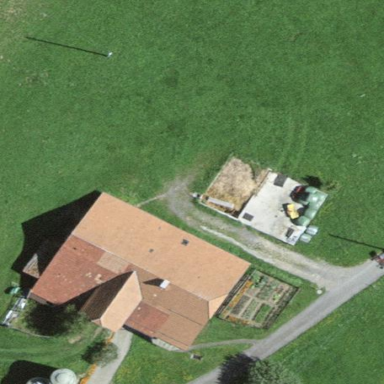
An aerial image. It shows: Farm building.